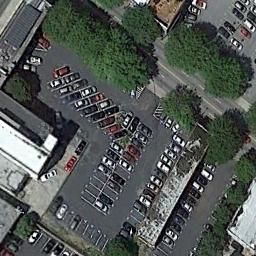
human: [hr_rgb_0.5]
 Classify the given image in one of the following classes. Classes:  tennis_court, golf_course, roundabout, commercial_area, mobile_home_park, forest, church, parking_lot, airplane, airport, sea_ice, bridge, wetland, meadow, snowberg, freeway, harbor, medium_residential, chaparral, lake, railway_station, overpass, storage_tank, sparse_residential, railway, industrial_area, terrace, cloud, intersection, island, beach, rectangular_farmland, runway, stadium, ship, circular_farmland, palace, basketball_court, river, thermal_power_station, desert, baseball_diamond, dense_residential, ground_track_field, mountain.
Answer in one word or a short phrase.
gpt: parking_lot